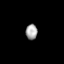
Tissue: prostate
Cell type: Myeloid cells
Senescence score: 0.7344
Nuclear area (px): 174
Mean DAPI intensity: 165.753